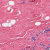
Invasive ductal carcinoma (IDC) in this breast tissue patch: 0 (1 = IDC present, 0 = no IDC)